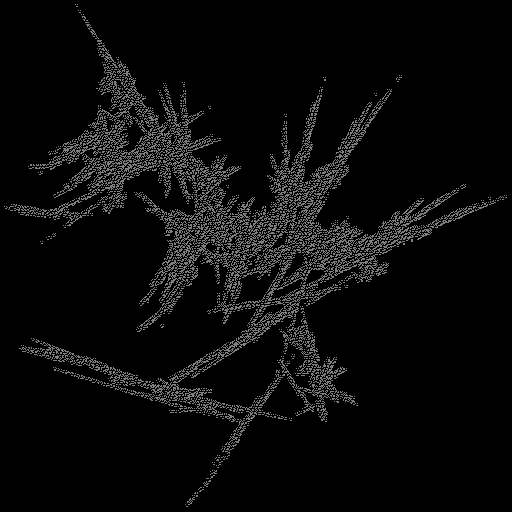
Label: groundpine